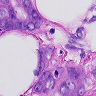
Metastatic tissue present: yes